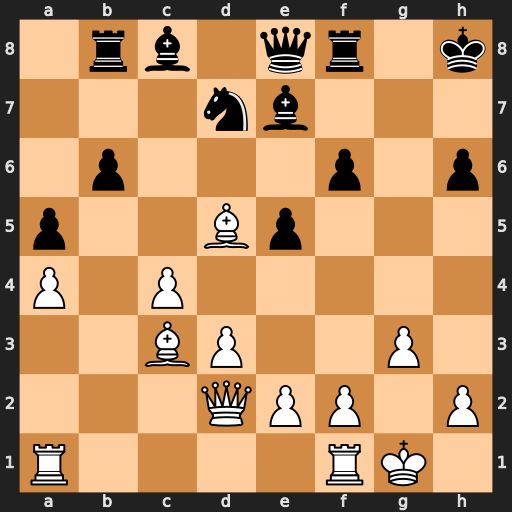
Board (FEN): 1rb1qr1k/3nb3/1p3p1p/p2Bp3/P1P5/2BP2P1/3QPP1P/R4RK1
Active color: w
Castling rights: -
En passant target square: -
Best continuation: Qxh6#